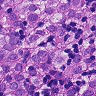
Metastatic tissue present: yes